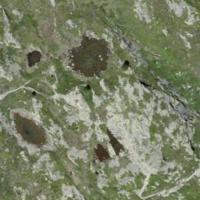
EUNIS habitat code: 31
Species observed at this site:
Carex rostrata